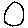
Label: circle